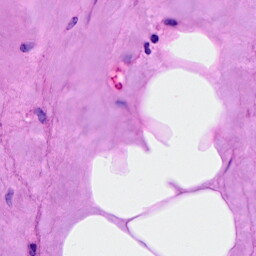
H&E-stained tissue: Breast